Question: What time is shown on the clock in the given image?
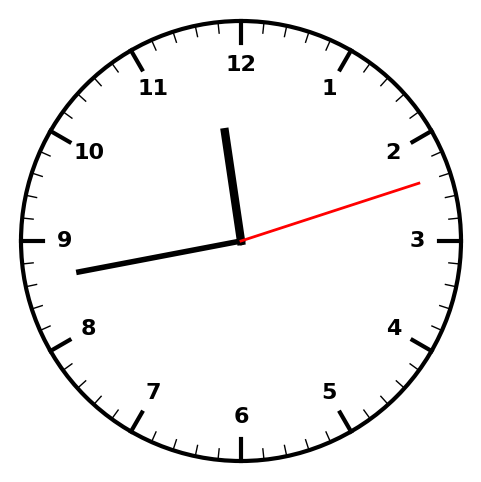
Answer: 11:43:12